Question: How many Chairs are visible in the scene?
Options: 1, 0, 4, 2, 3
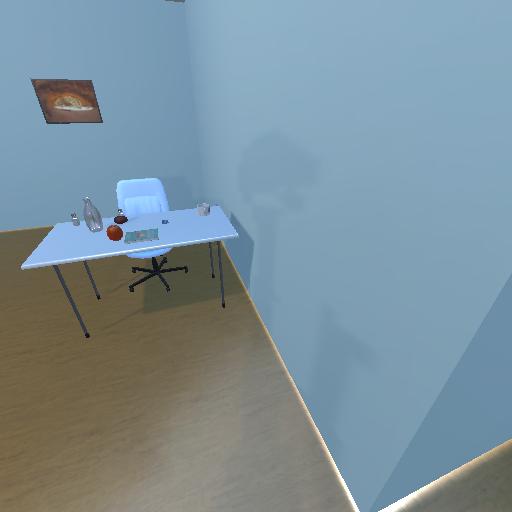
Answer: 1